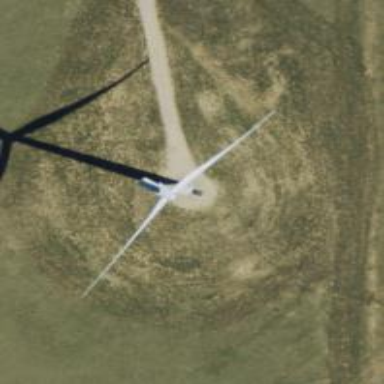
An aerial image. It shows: Wind generator in the form of horizontal axis wind turbine.